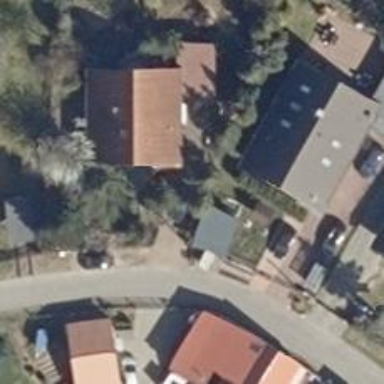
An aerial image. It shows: Driveway.